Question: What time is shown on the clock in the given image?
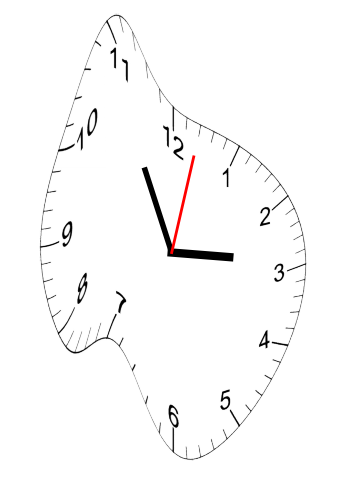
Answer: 02:55:02